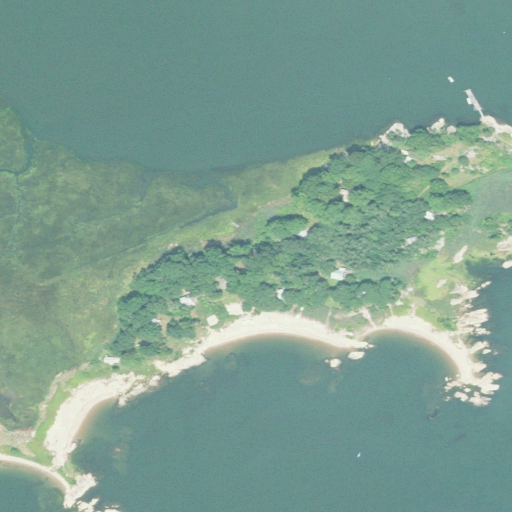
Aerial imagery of island in Connecticut named Kelsey Island containing open water, herbaceous wetlands, barren land, deciduous forest, grassland, low intensity development, and open development